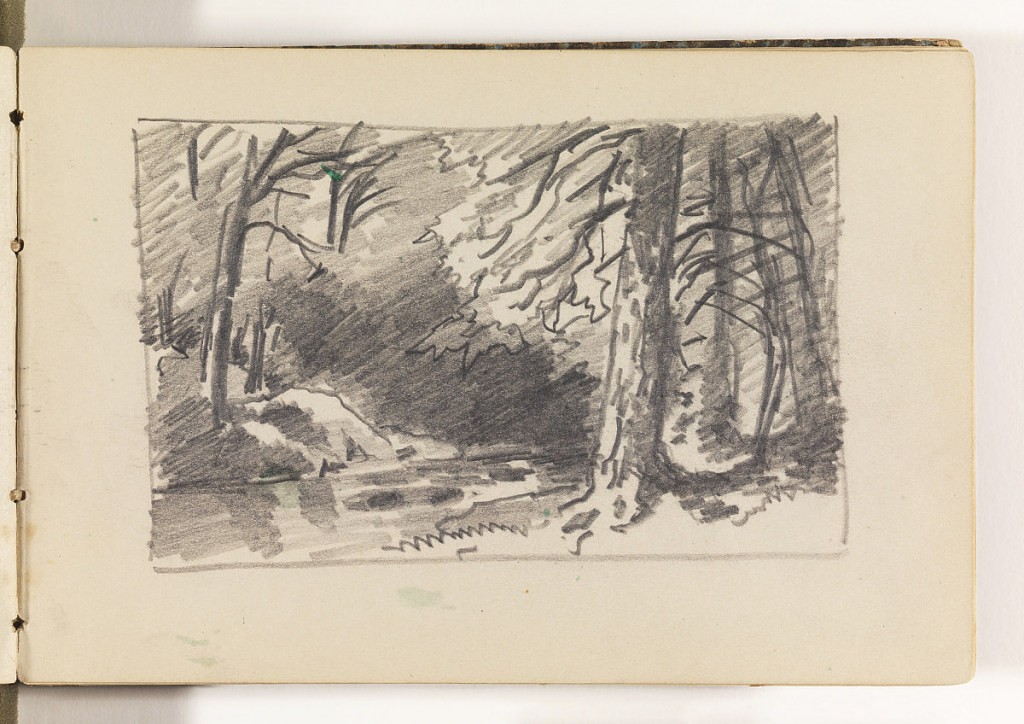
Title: Stream Framed by Large, Dark Trees
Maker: William Trost Richards, American, 1833–1905
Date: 1870–85
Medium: Graphite on cream wove paper, bound
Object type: Sketchbook folio
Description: In right foreground, a large tree with three smaller trees farther back, in shadow. To left of large tree, a stream in left foreground. Across stream on opposite bank, rocks and more shaded trees.